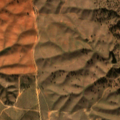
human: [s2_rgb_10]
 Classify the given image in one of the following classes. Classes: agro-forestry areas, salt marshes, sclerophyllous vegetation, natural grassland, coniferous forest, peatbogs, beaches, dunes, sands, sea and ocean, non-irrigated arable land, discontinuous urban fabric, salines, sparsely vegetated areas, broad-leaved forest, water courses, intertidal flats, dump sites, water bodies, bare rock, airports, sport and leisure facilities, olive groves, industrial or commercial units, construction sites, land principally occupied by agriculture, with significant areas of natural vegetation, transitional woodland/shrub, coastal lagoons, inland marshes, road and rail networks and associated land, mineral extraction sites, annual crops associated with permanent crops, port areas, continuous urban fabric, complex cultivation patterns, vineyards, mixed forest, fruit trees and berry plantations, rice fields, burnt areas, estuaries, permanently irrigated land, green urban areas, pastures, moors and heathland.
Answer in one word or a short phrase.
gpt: non-irrigated arable land, olive groves, agro-forestry areas